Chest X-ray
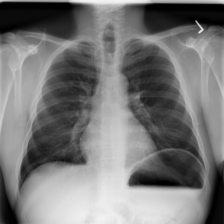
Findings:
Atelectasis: negative
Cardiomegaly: negative
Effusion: negative
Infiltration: negative
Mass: negative
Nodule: negative
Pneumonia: negative
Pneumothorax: negative
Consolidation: negative
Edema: negative
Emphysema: negative
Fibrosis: negative
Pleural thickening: negative
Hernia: negative